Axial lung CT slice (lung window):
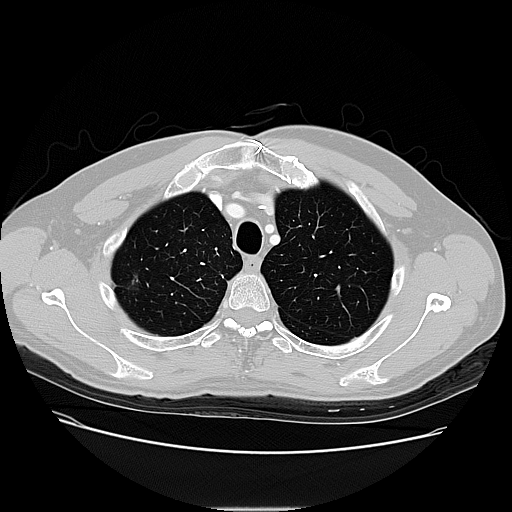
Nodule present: no